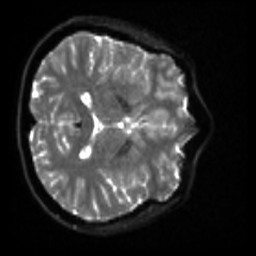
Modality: sbref
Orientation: axial
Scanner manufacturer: siemens
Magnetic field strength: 3 T
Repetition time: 4 s
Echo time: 0.0594 s